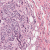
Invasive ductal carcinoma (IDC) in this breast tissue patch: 1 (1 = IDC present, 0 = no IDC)